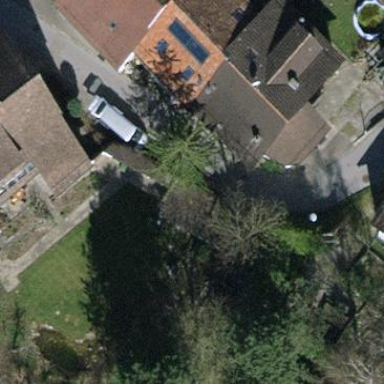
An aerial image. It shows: Building with tiled roof.